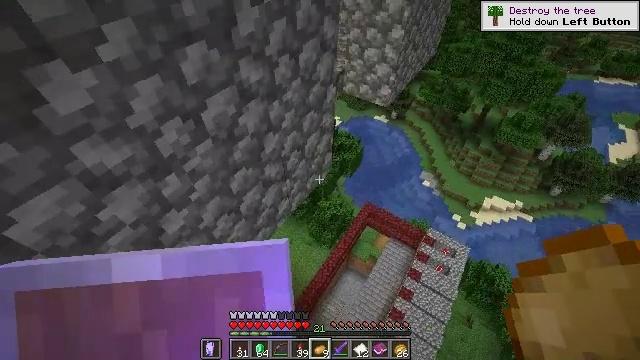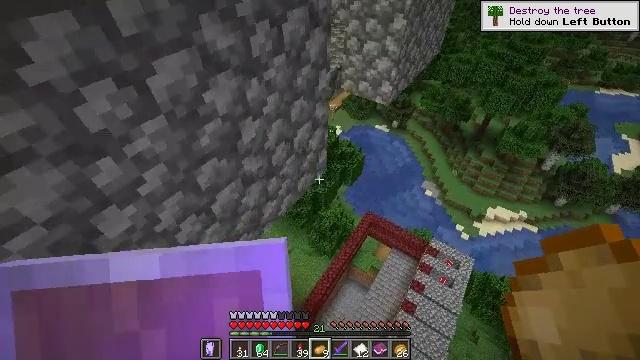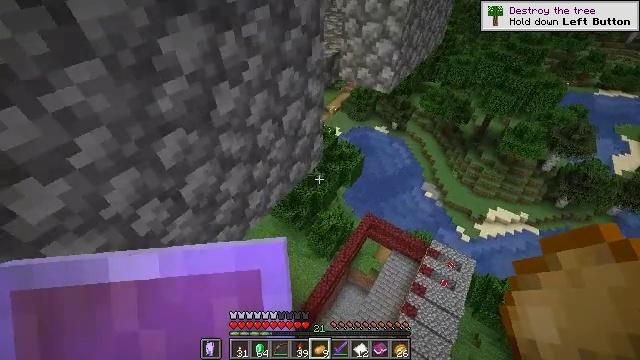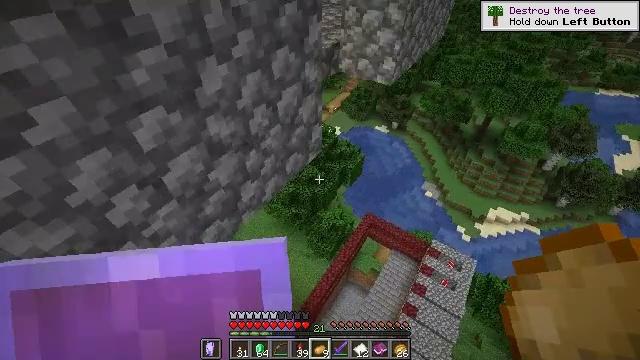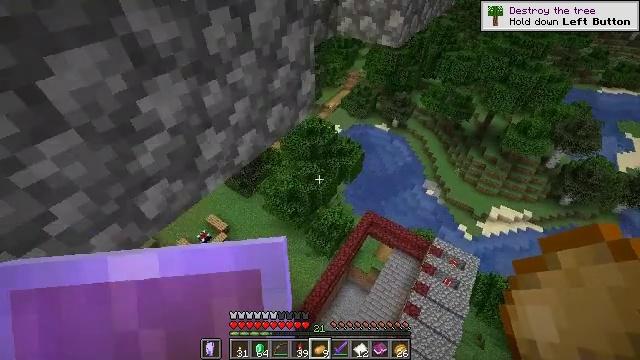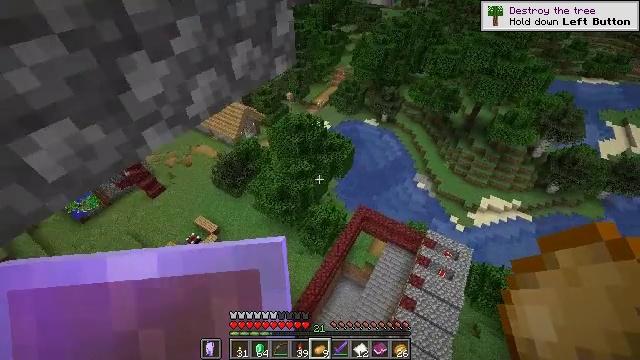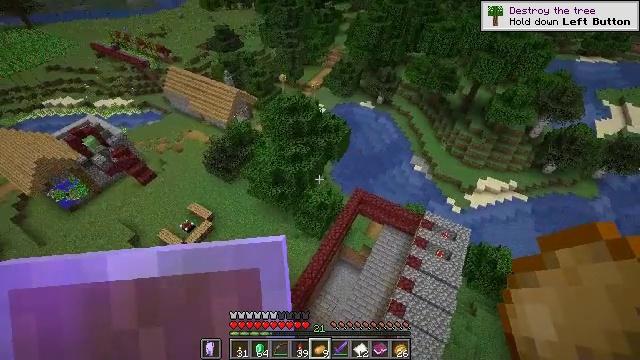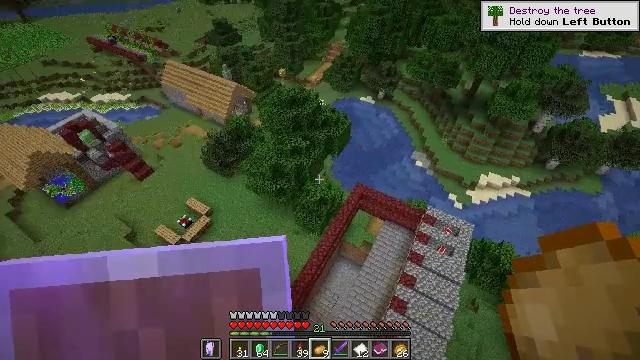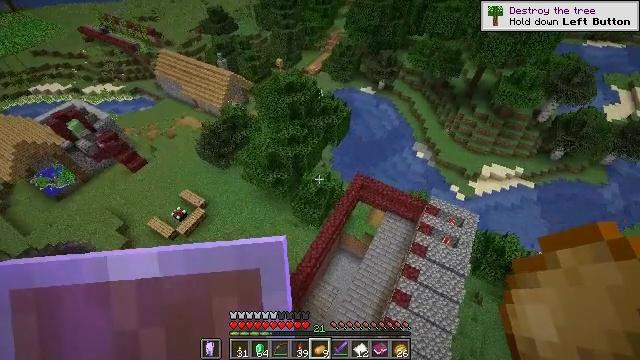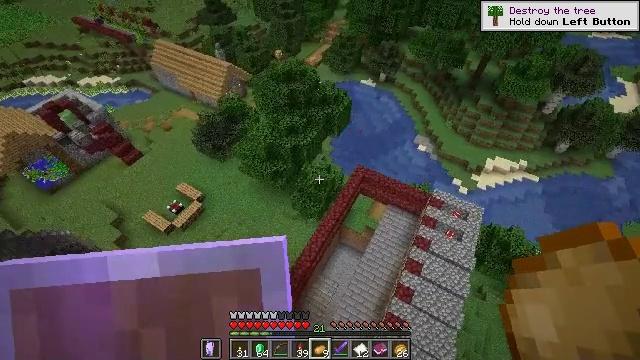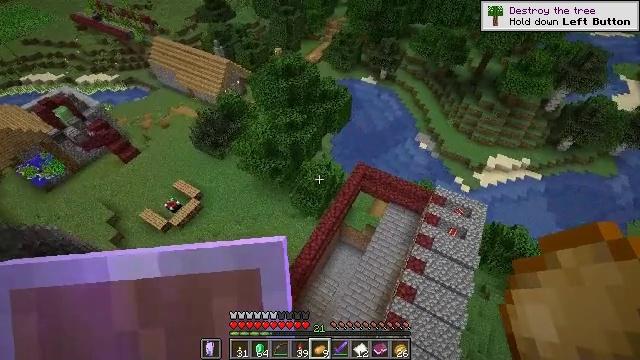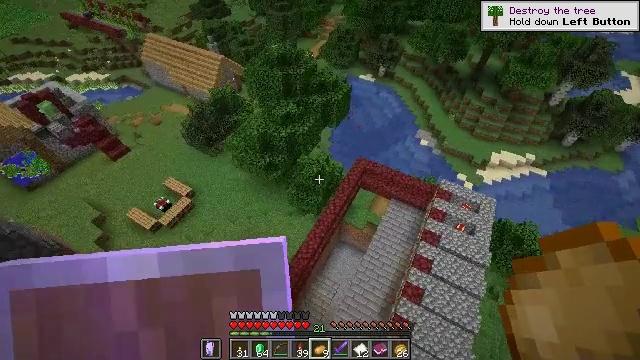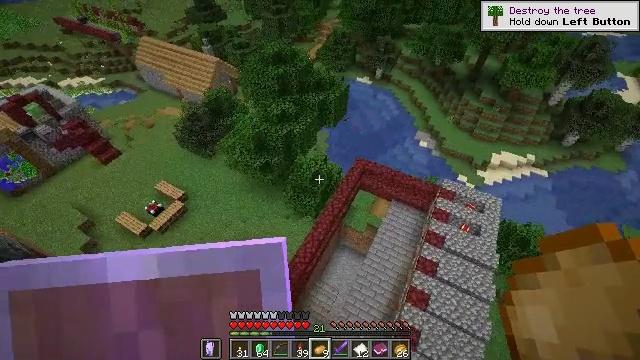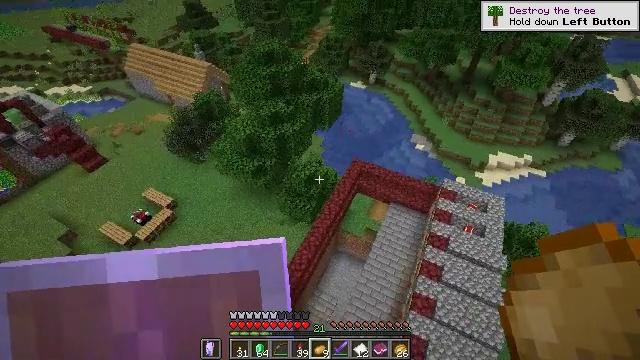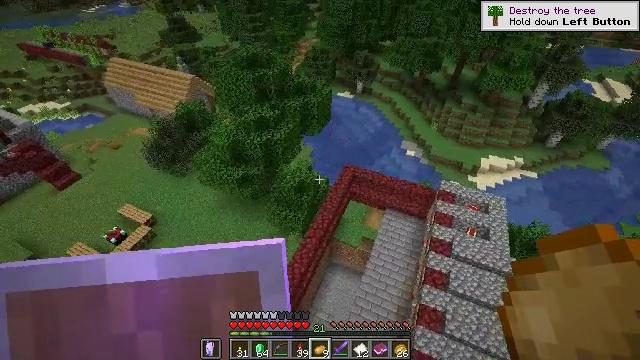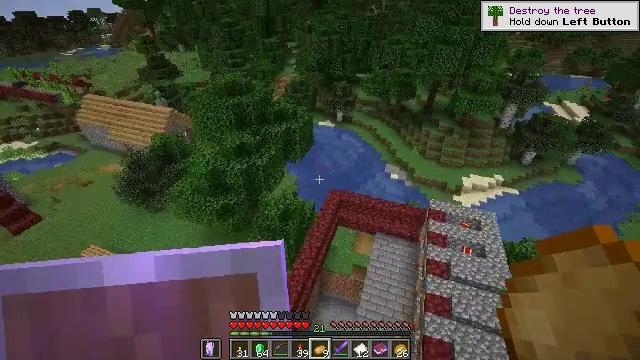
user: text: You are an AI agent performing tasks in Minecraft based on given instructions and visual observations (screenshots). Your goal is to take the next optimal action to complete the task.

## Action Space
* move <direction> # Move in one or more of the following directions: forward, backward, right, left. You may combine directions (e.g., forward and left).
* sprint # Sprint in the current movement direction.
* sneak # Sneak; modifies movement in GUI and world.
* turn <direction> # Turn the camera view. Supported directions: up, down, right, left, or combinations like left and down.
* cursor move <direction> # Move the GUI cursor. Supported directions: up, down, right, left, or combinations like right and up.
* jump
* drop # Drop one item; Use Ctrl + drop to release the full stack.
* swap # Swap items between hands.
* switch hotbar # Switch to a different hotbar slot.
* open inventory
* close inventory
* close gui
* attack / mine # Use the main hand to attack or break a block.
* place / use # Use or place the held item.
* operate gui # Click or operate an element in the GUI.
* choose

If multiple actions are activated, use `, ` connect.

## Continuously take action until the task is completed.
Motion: motion action
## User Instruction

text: Break the lectern to relocate it.
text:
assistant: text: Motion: move forward, turn up
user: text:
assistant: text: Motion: move forward
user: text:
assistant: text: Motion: move forward
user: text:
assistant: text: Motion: move forward
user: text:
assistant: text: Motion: move forward, turn right
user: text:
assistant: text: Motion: move forward, turn right and down
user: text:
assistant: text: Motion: move forward
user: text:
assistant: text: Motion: move forward, turn down
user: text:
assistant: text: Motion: move forward, jump
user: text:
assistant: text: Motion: move forward, jump
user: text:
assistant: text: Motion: move forward, jump
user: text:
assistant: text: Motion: move forward, turn up, jump
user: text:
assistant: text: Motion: move forward, turn right and up, jump
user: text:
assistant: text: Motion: move forward, turn right and up, jump
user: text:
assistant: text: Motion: move forward, turn right and up, jump
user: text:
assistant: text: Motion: move forward, turn up, jump
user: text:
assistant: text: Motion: move forward, turn up
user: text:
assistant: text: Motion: move forward, turn left and up
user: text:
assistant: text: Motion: move forward, turn left and up
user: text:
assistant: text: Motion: move forward, turn left and up
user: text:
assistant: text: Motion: move forward, turn left and up
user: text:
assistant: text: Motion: move forward, turn left
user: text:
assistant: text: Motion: turn left and down
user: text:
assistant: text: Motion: turn left and down
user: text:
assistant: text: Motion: turn left and down
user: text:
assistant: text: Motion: turn left and down
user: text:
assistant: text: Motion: turn left and down
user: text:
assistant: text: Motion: turn left and down
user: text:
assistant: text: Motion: turn left and down
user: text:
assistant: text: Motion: turn left and down